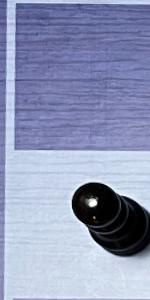
Label: Pawn_Black